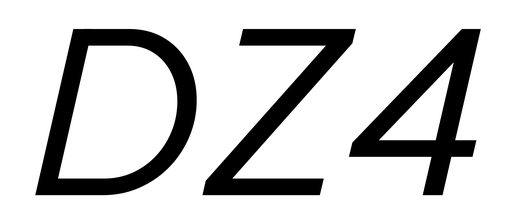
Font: InstrumentSans-Italic_Italic